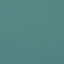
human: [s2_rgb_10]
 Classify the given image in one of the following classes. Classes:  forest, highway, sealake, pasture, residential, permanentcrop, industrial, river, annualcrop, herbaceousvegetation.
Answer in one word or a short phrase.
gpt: SeaLake